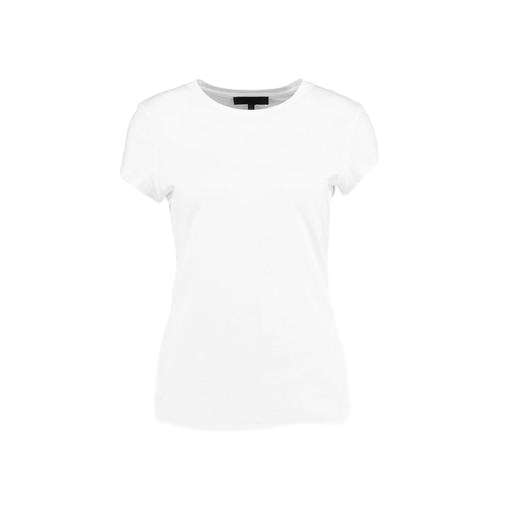
white petite t-shirt only macy, white pima t-shirt only macy, white women's t-shirt, white background